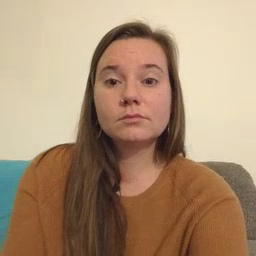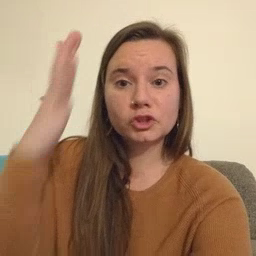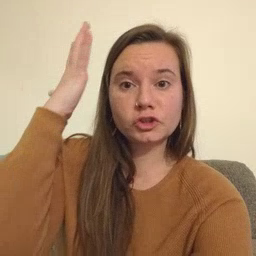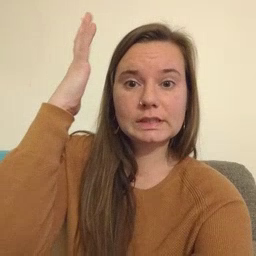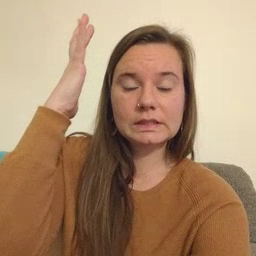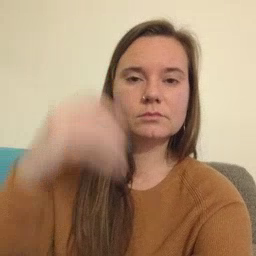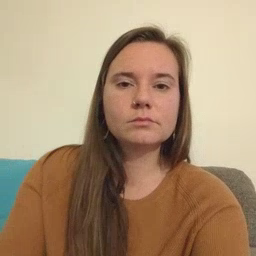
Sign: tree